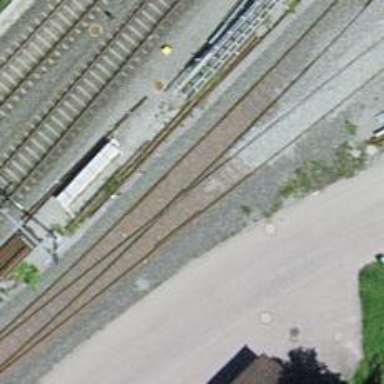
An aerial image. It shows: Single track railway siding.